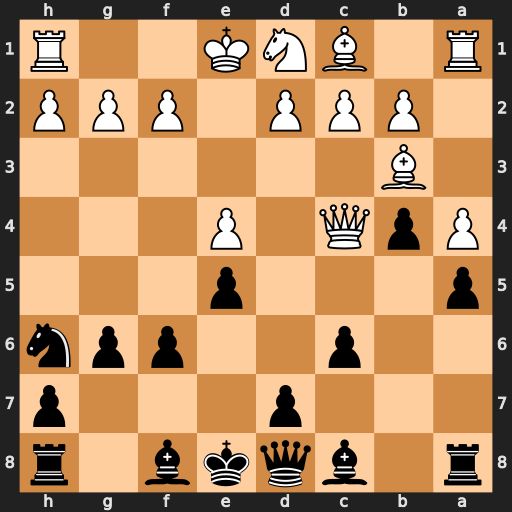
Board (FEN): r1bqkb1r/3p3p/2p2ppn/p3p3/PpQ1P3/1B6/1PPP1PPP/R1BNK2R
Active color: b
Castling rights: KQkq
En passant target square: -
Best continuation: Ba6 Qxa6 Rxa6